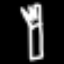
Label: fork